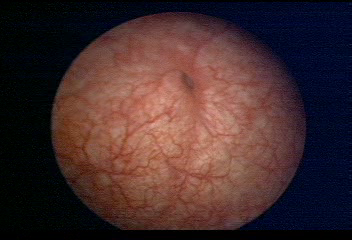
Modality: WLC
Class: Normal mucosa
Bladder cancer association: No